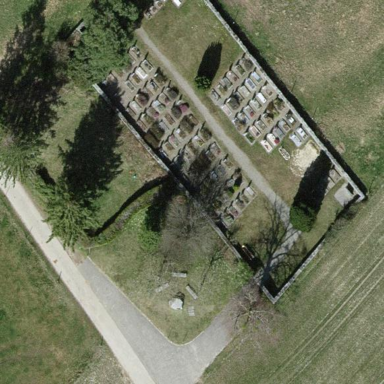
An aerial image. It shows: Cemetery.